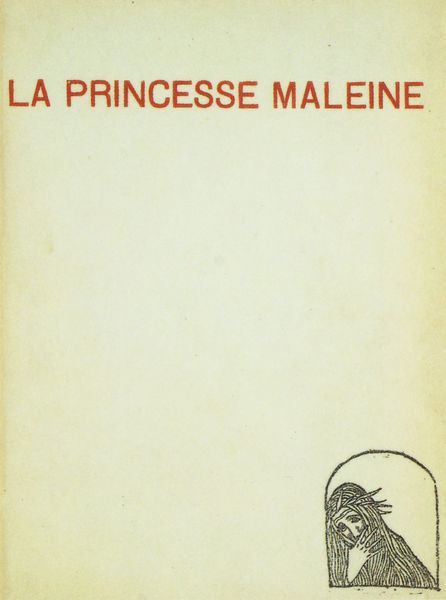
Titel: La Princesse Maleine, Titelblatt der Erstausgabe
Künstler: George Minne
Institution: Brüssel, Museum der Literatur
Schlagwörter: hand, weiß, fenster, frau, mund, zeichnung, rot, einsam, haare, prinzessin, kopfbedeckung, prizessin, schrift, bogen, leer, torbogen, druck, illustration, text, buchdruck, buchtitel, cover, umschlag, jesus, christlich, dornenkrone, hnd, la, princesse, la princesse maleine, maleine, umschalg, magaleine, maline, traaurig